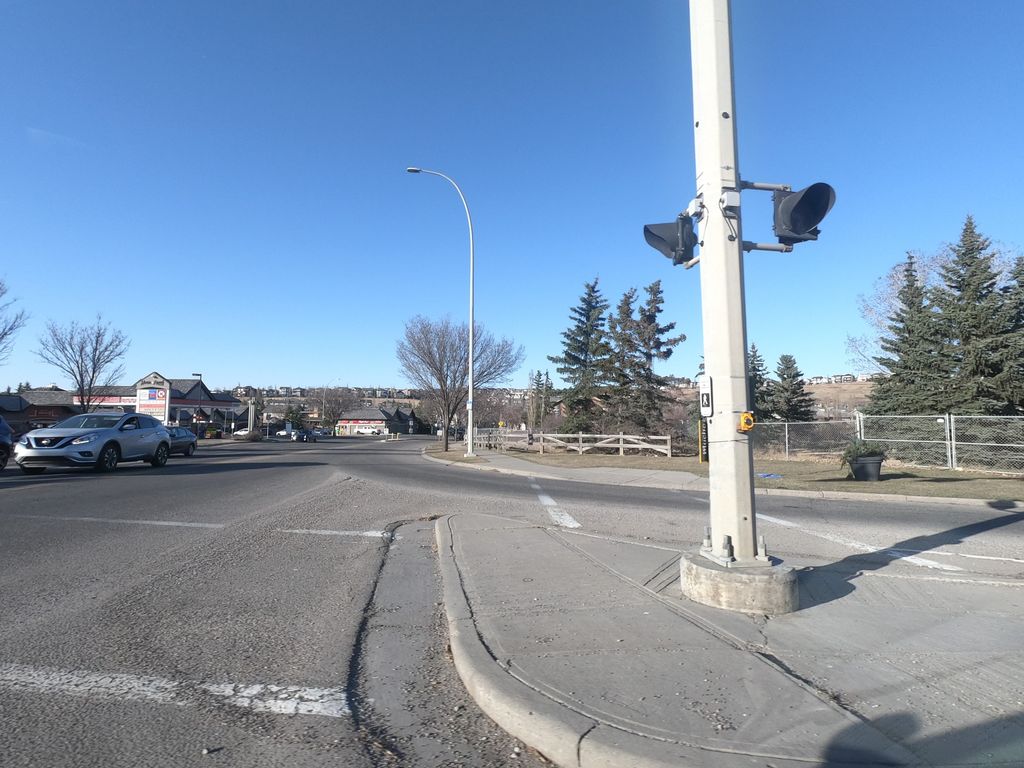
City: calgary